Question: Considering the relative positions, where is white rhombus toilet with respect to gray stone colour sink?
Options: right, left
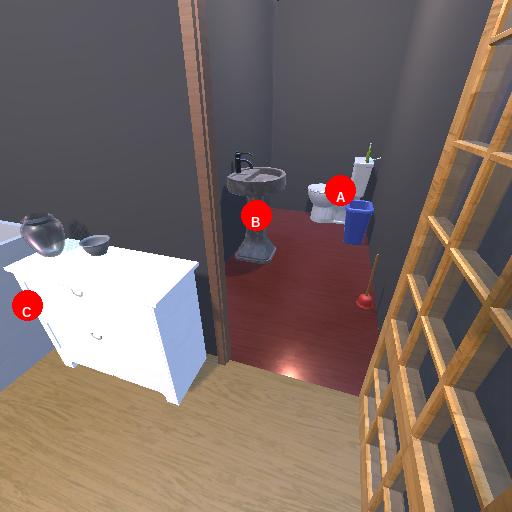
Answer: right